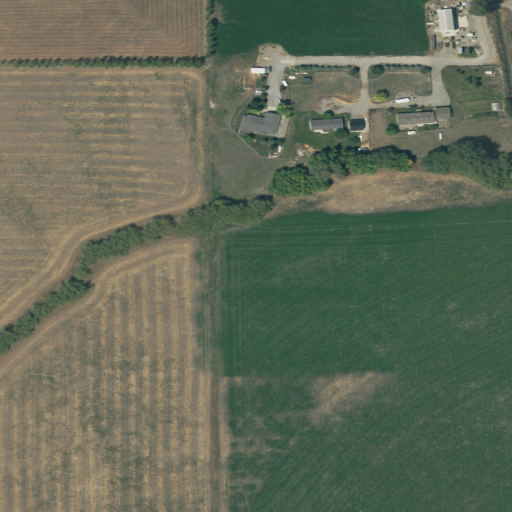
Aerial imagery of valley in Utah named Pole Canyon containing cultivated crops, open development, medium intensity development, and low intensity development